Question: I have a page that consists of:
- -
Typing in the input field is very slow -- it causes a lot of re-layouting.

The Timeline tab in the Chrome Dev Tools indicates that only the input field is redrawn. Removing all the heavy CSS makes the typing much faster -- the layout are much shorter.
It makes no sense that:
- -
Affected browsers:
- -
Not affected:
- -
<URL> that exhibits this problem
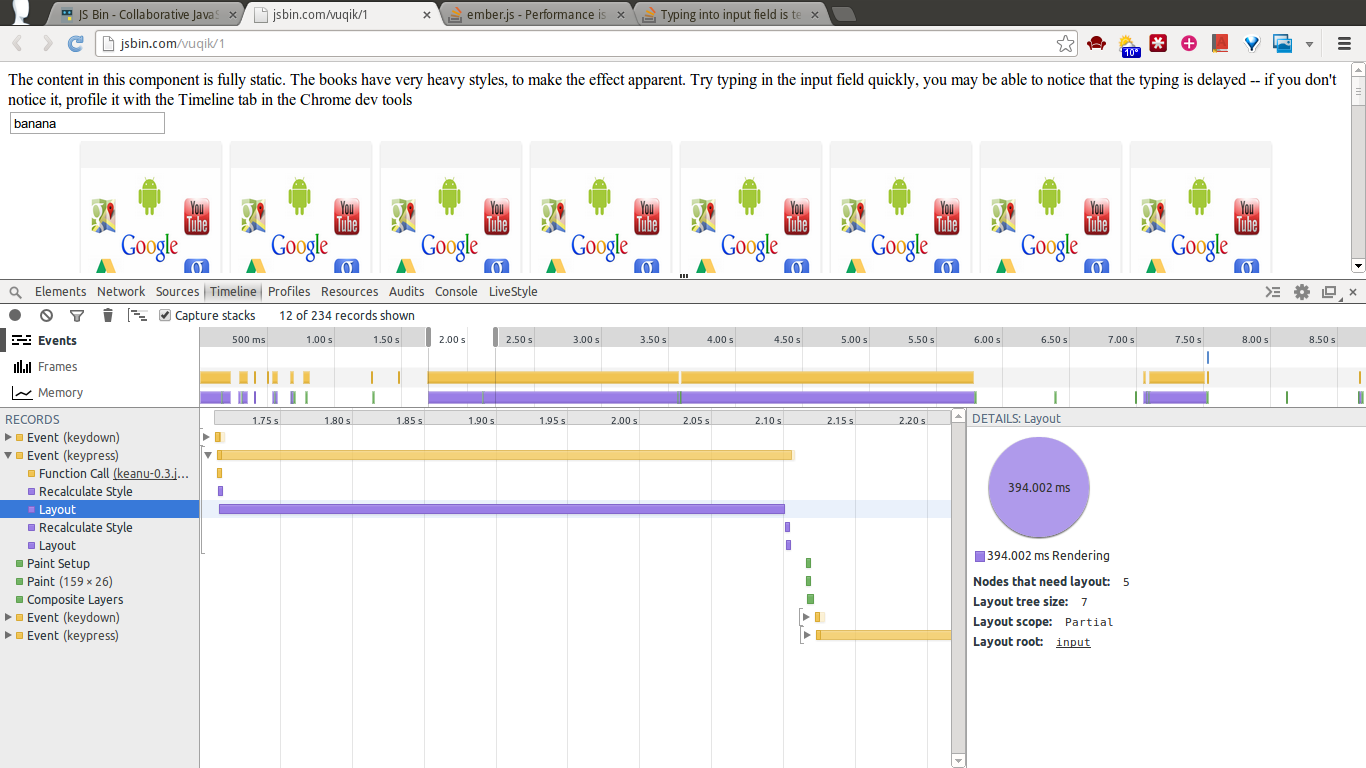
Answer: The issue was that I was forcing this rule in the css of some of the elements on the page:
'''
-webkit-backface-visibility: hidden;
'''
Removing it made the Layout much faster (unnoticeably short)